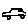
Label: car